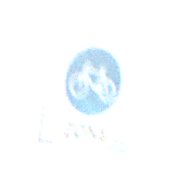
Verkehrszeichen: BeginnFahrradzone
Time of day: MorningAfternoon
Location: Roofed (Urban)
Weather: PartlyCloudy
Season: NotSpecified
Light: Natural